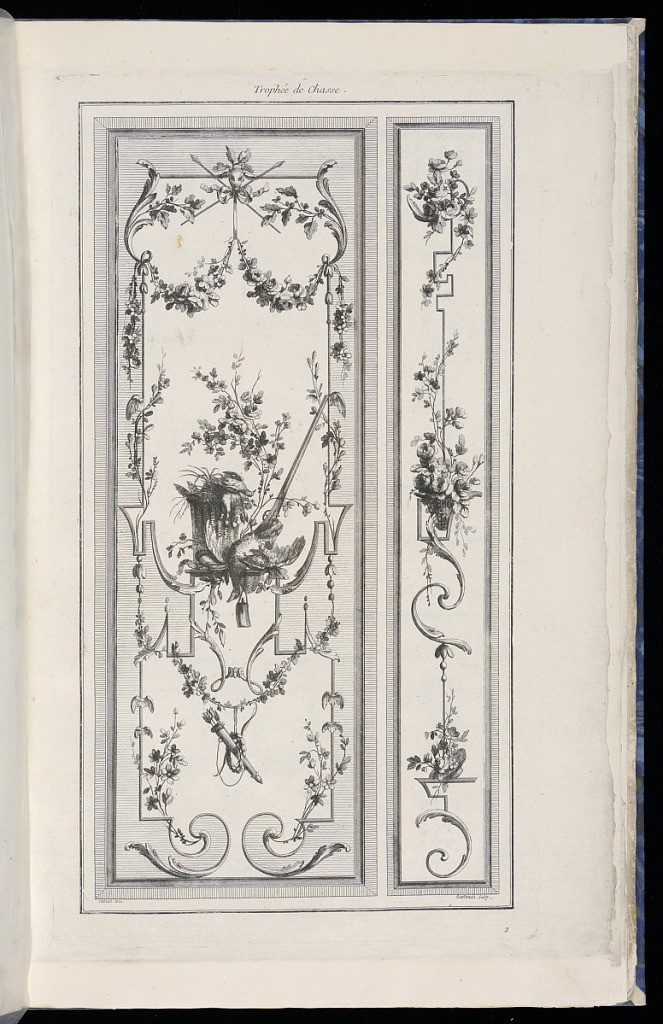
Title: Trophée de Chasse
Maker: Pierre Ranson, French, 1736–1786
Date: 1773
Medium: Etching on paper
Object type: Print
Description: Design for two rectangular decorative panels, a larger one in the center and a narrow one to the right. The panels feature rococo ornament and motifs including a border of scrolling acanthus leaves (rinceaux), fleurons, c-scrolls, flowers, wings, and festoons of flowers, with a central hunting trophy incorporating a basket of dead birds, powder flask, net, flowers, and a hunting rifle. The plate is titled, numbered, and signed.